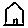
Label: house